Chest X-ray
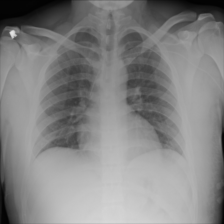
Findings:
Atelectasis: negative
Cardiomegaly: negative
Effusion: negative
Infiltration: negative
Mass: negative
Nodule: negative
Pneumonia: negative
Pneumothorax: negative
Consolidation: negative
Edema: negative
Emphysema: negative
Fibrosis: negative
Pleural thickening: negative
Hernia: negative